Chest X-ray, PA view. Patient: 38 years old, sex M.
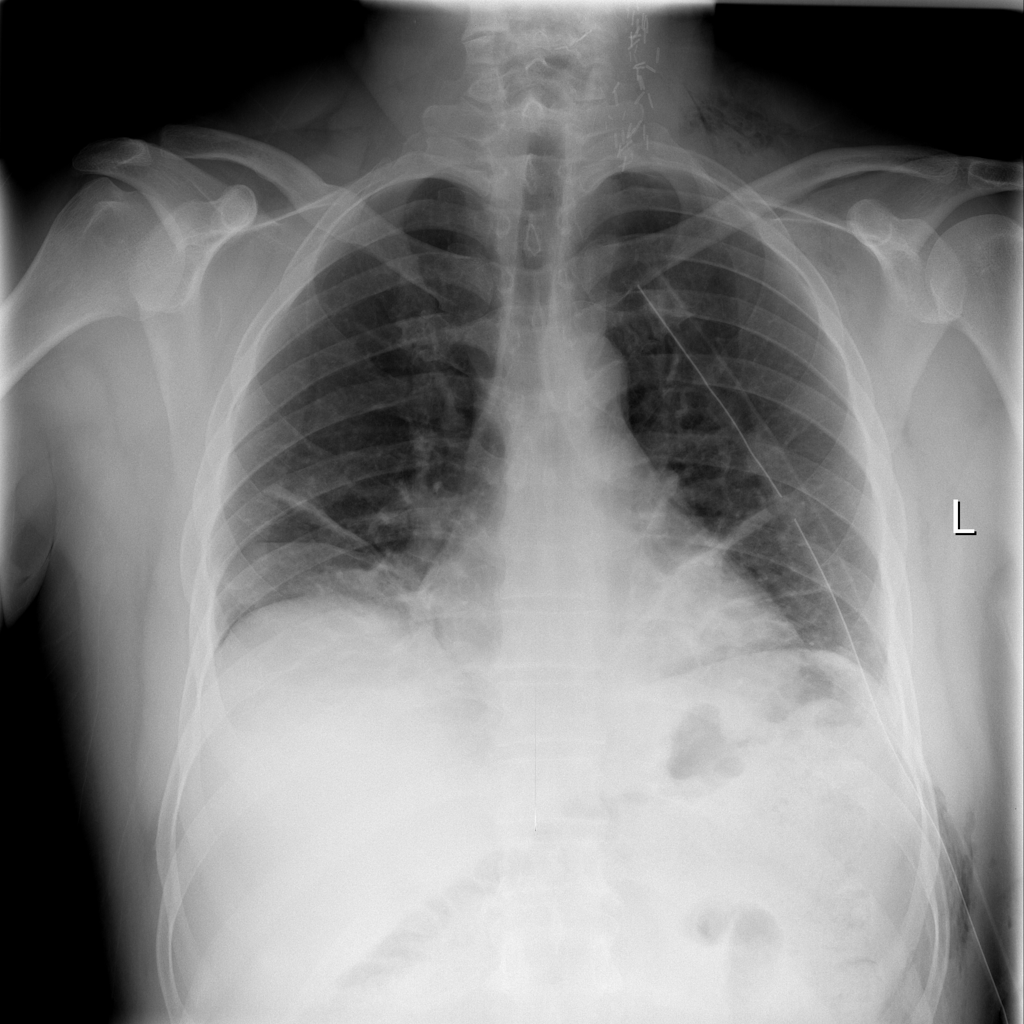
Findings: No Finding